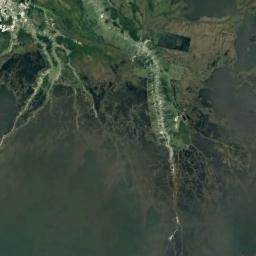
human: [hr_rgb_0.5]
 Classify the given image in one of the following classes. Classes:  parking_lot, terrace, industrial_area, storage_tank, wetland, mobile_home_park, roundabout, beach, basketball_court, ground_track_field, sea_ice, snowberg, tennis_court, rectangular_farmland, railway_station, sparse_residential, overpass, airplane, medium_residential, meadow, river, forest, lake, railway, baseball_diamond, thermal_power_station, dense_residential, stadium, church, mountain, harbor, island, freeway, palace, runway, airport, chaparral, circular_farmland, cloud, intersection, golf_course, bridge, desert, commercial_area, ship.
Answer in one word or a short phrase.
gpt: wetland